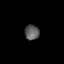
Tissue: skin
Cell type: Others
Senescence score: 0.8235
Nuclear area (px): 214
Mean DAPI intensity: 92.084